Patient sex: M
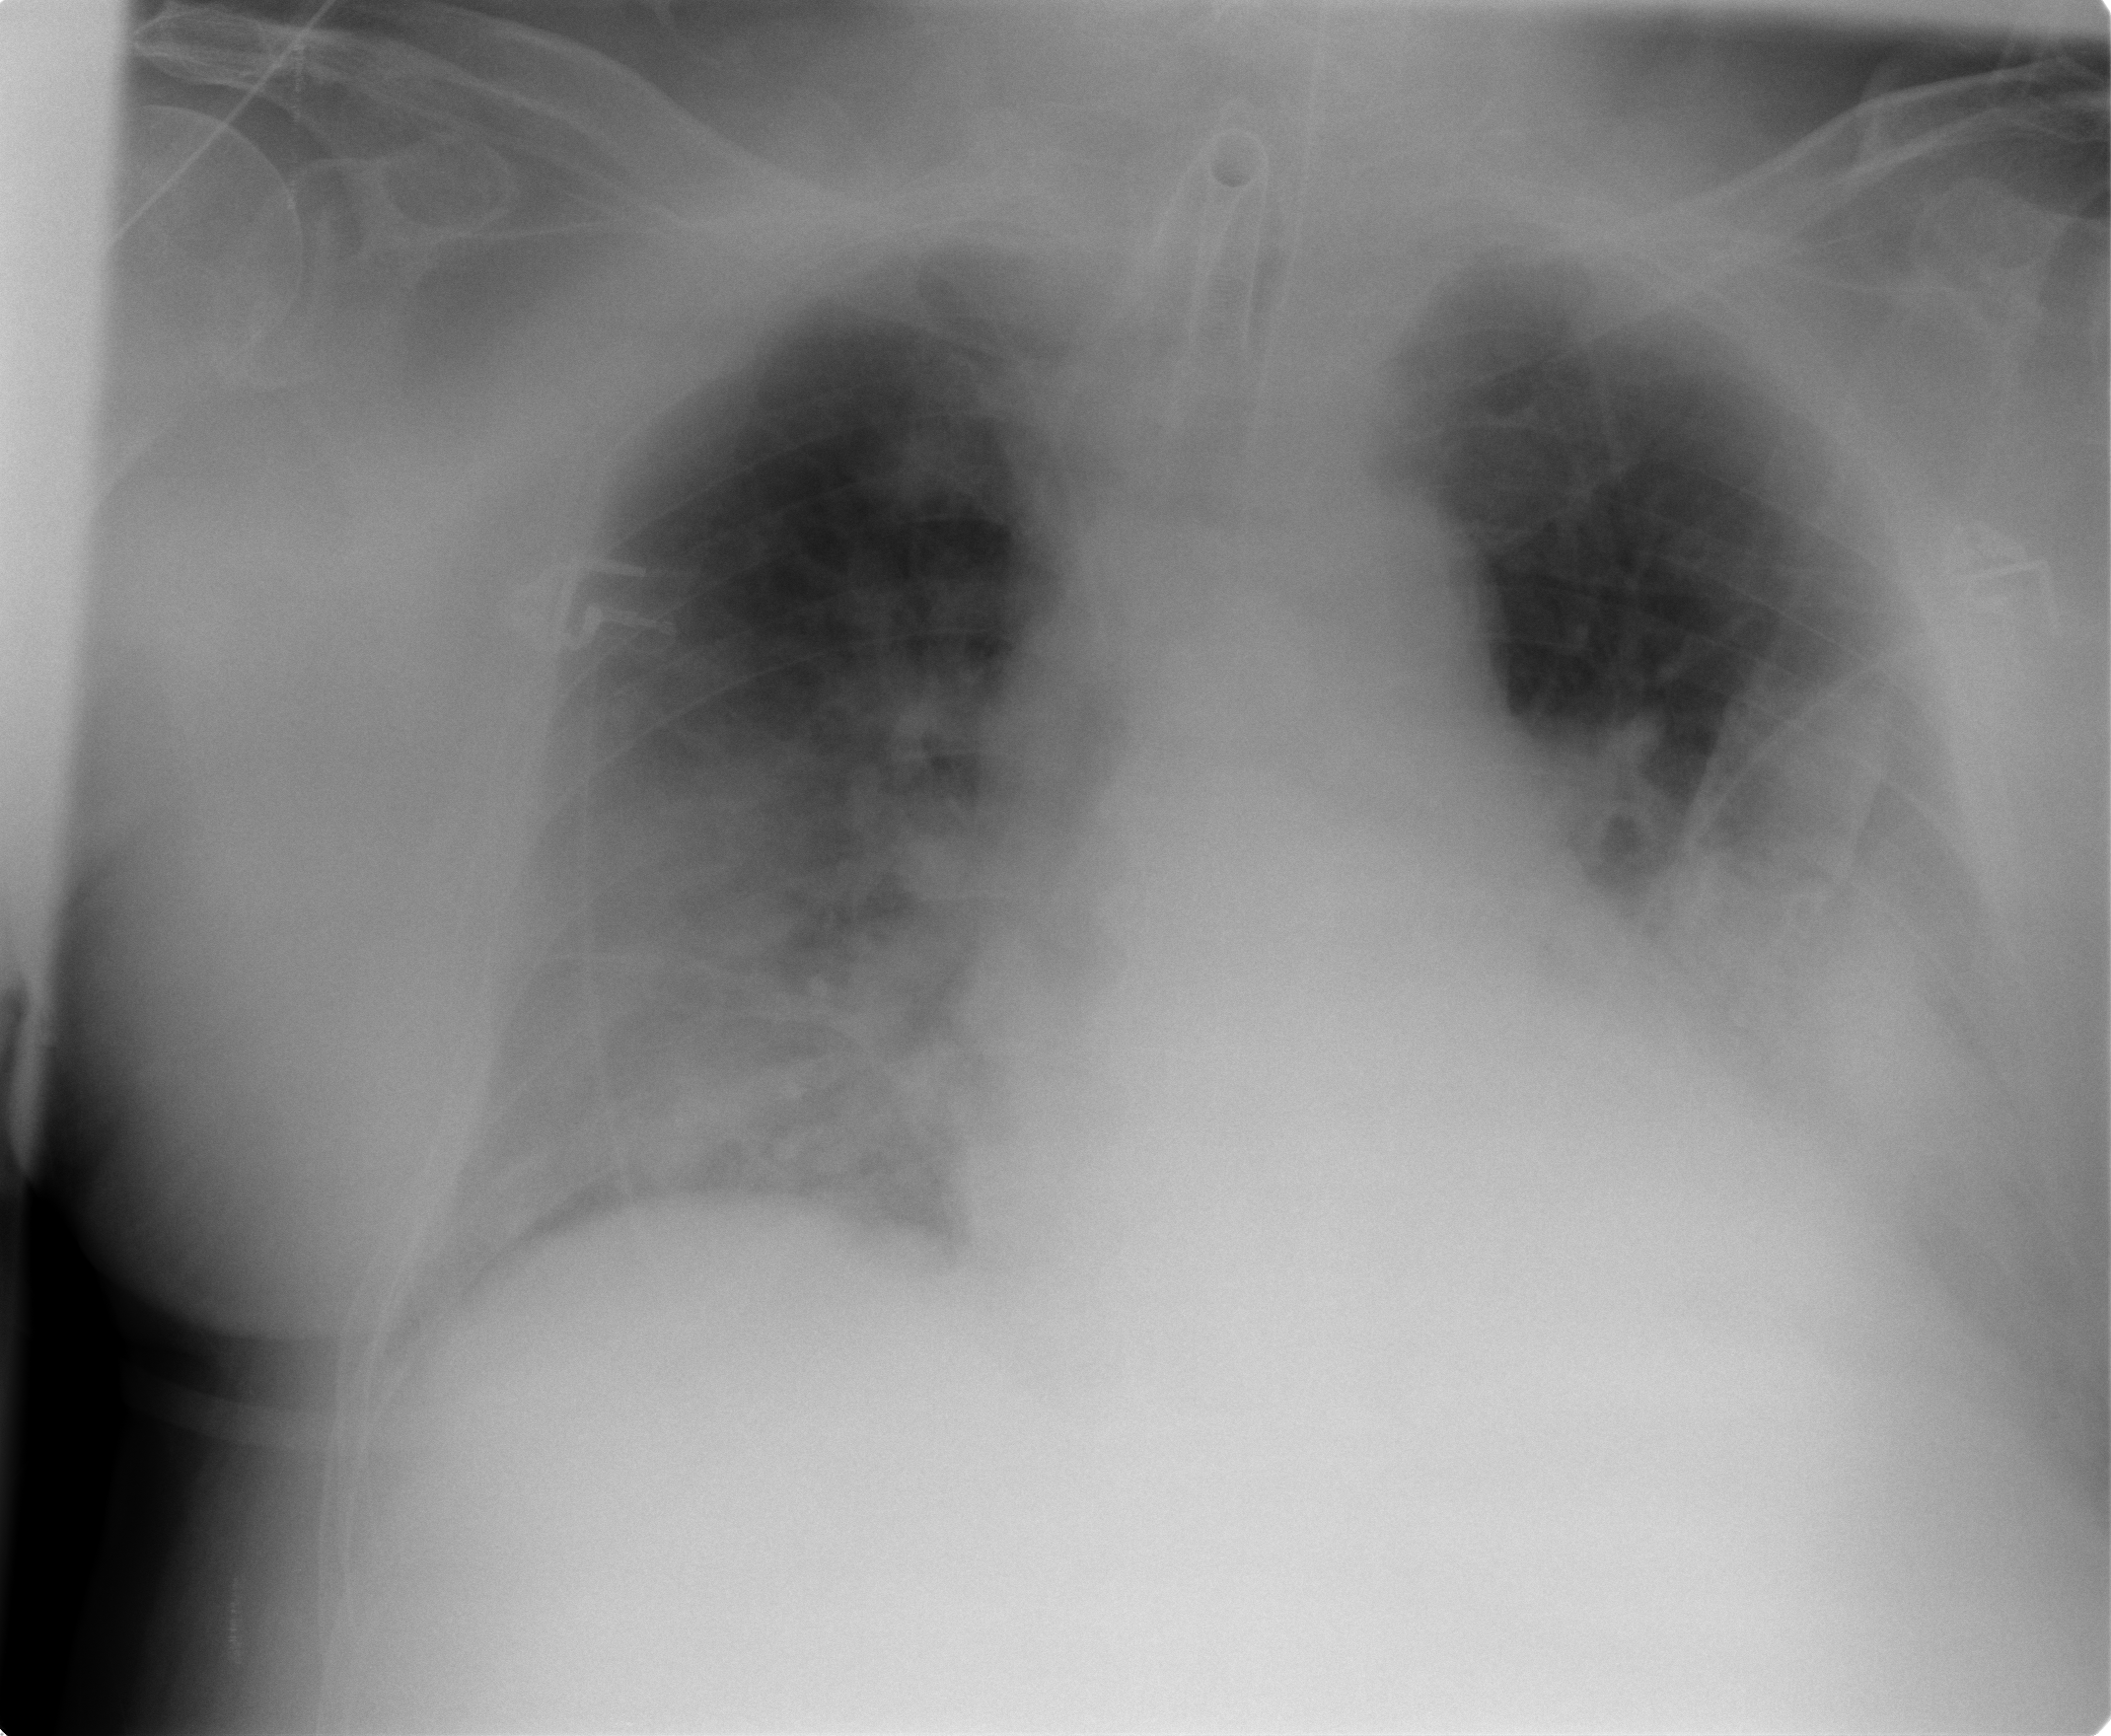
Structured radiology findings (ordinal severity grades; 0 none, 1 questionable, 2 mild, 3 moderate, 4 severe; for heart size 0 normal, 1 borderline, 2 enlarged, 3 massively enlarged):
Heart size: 2
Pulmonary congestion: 2
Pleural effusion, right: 2
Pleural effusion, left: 2
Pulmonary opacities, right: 3
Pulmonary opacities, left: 3
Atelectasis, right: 2
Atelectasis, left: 2